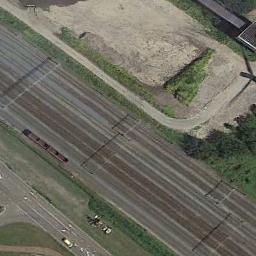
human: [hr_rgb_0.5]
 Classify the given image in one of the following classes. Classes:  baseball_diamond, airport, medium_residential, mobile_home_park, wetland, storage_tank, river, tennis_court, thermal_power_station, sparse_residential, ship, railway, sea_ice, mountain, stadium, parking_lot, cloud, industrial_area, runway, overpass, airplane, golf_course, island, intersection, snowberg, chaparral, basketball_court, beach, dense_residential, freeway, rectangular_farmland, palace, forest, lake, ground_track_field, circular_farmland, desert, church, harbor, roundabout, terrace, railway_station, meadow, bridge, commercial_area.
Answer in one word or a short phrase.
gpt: railway